Field crop: maize
Growth stage: 2
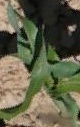
Species: maize